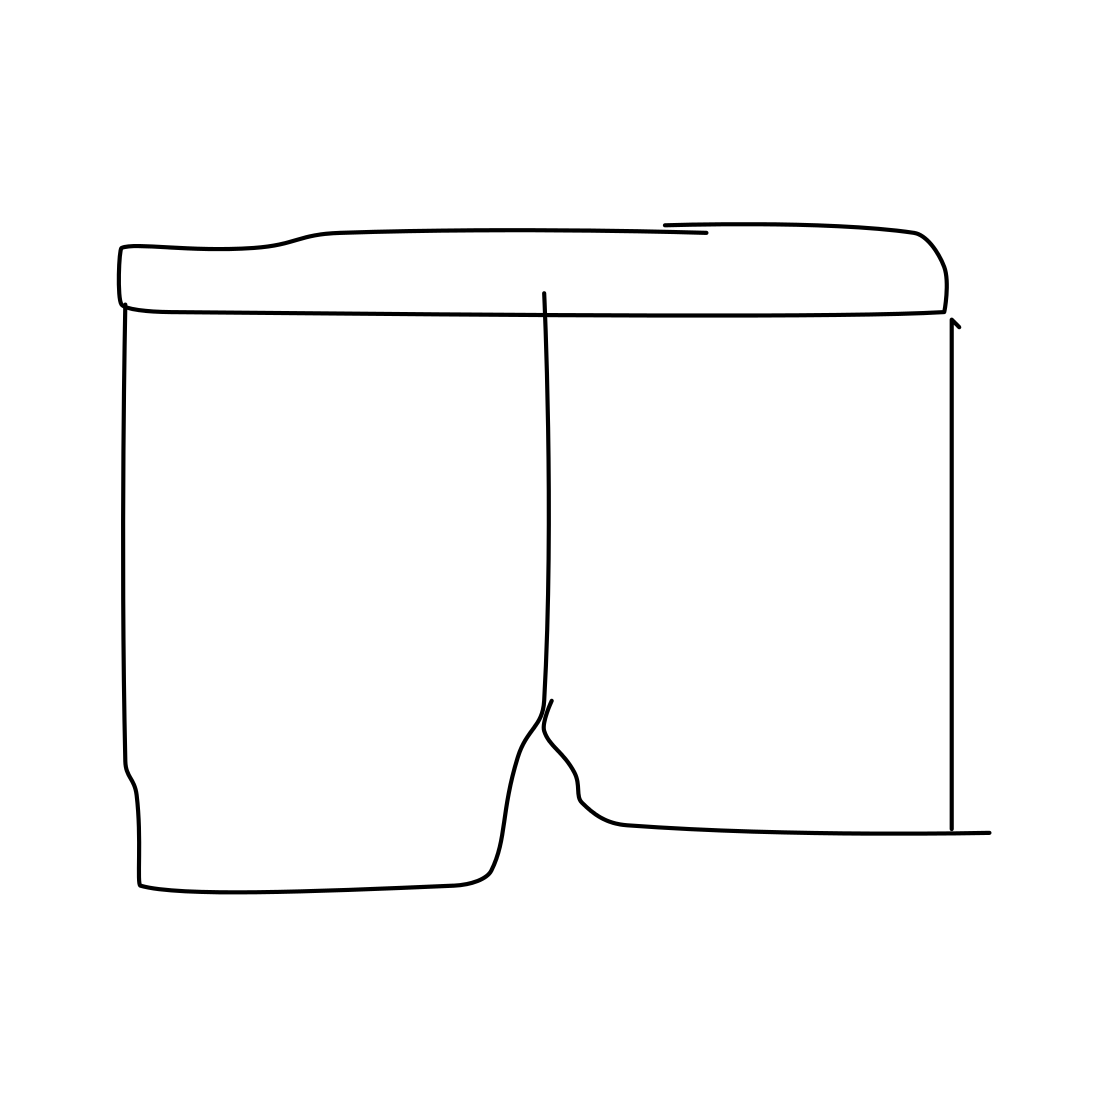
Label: trousers